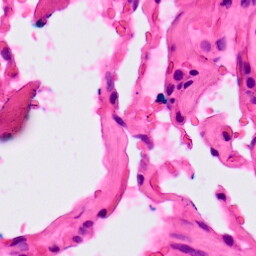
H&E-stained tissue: Lung